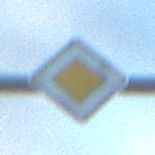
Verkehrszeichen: Vorfahrtsstrasse
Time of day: SunriseSunset
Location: Outdoor (Beach)
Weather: PartlyCloudy
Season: NotSpecified
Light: Natural